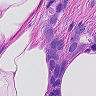
Metastatic tissue present: yes